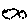
Label: cloud